Field crop: maize
Growth stage: 2
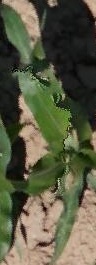
Species: maize